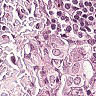
Metastatic tissue present: yes